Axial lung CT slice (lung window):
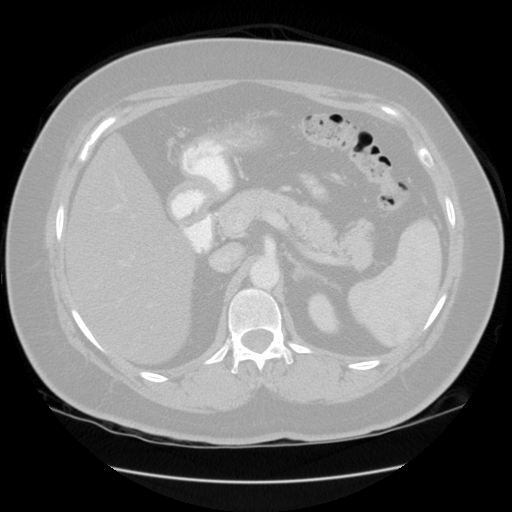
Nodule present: no